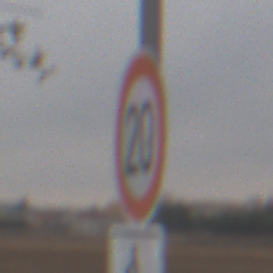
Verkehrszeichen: Geschwindigkeit20
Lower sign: HinweisDurchSinnbild18
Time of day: Midday
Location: Outdoor (RoadRail)
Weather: Overcast
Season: NotSpecified
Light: Natural